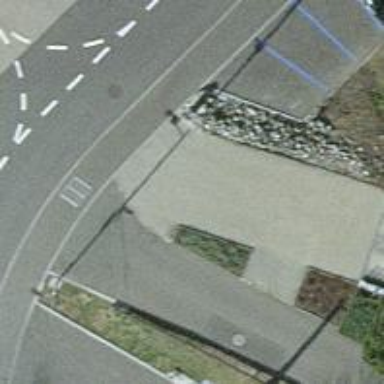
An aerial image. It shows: Footway made of paving stones.